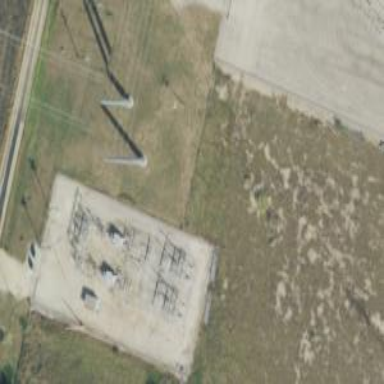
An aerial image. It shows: Outdoor distribution-level power substation enclosed by fence.